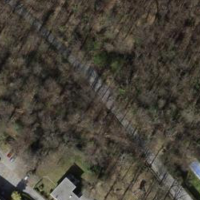
EUNIS habitat code: 53
Species observed at this site:
Geranium robertianum
Conium maculatum